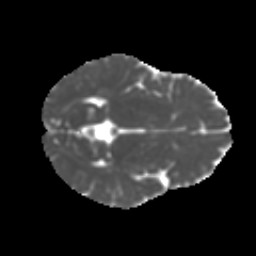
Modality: MD
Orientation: axial
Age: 11
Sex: female
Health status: ill
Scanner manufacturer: ge
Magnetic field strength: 3 T
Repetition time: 6.752 s
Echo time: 0.079 s